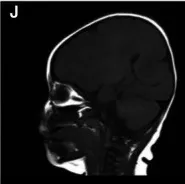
T1-weighted axial.
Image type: radiology (mri)